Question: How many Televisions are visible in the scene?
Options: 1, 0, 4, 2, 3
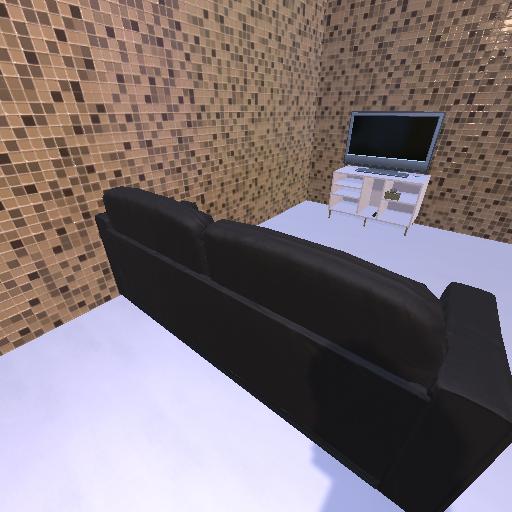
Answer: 1